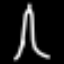
Label: The Eiffel Tower